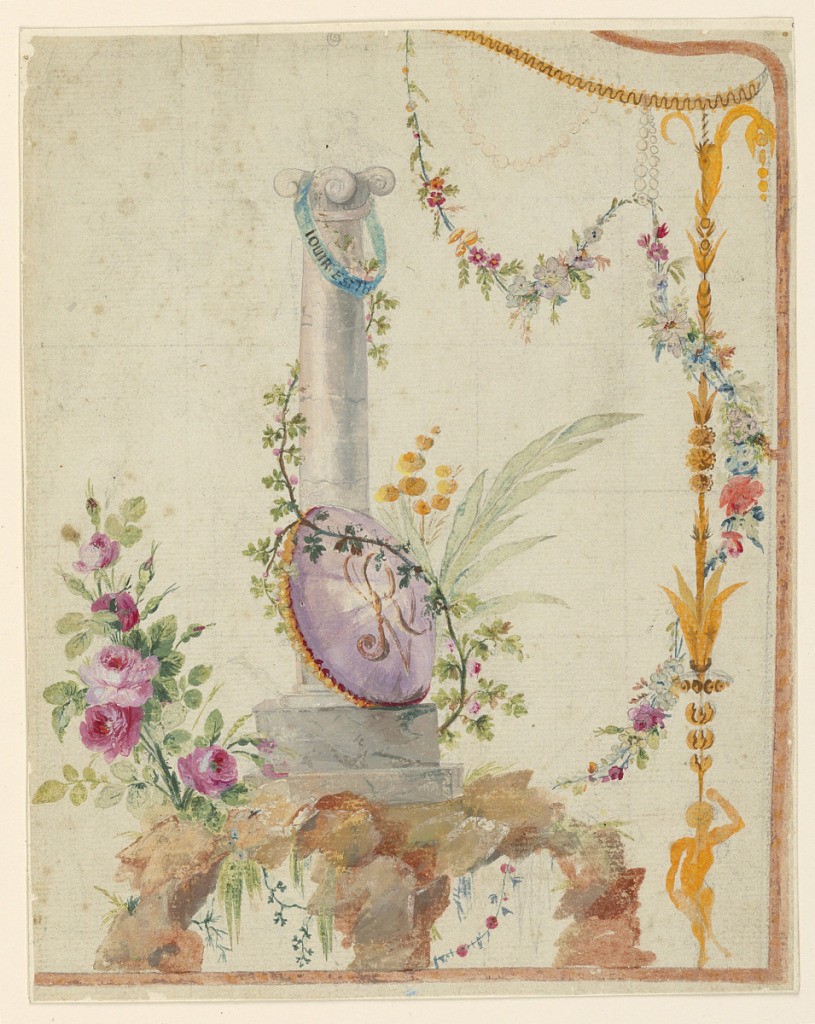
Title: Design for the Embroidery of the Right Top Part of a Man's Waistcoat of the "Fabrique de St. Ruf"
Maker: Fabrique de Saint Ruf, Lyon, France
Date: ca. 1785
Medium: Graphite, brush and gouache on paper
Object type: Drawing
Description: A pierced, rocky base supports a column against which a medallion with the monogram "VR" leans and from the capital of which a circular blue rubbon hangs, with the inscription: "IOUIR EST T… (?)". A rose surrounds the column. Plants grow upon the base. Part of the collar is shown on top. From its bottom edge, pearl chain festoons and a flower garland are suspended. The latter, hanging downwards, surrounds the grotesque candelabrum growing from the head of a satyr, so supporting the collar.